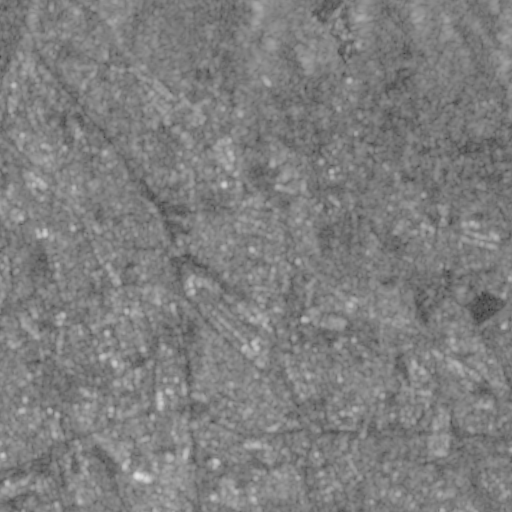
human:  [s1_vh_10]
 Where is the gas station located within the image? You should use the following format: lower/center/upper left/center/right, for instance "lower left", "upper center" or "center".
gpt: The gas station is located in the lower right of the image.
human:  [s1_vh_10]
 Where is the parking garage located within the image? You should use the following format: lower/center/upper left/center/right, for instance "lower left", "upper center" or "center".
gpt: The parking garage is located in the upper left of the image.
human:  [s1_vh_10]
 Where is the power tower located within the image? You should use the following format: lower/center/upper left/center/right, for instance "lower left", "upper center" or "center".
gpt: The power tower is located in the upper center of the image.
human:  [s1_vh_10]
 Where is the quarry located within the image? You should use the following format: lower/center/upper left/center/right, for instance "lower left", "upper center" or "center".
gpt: The quarry is located in the upper right of the image.
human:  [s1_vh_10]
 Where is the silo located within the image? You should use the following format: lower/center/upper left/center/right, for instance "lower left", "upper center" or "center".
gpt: The silo is located in the lower center of the image.
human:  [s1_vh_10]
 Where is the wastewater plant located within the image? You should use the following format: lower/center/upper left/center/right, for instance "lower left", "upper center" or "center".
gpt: The wastewater plant is located in the lower left of the image.
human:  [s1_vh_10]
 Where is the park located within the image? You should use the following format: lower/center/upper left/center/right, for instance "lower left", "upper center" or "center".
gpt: There is no park in the image.

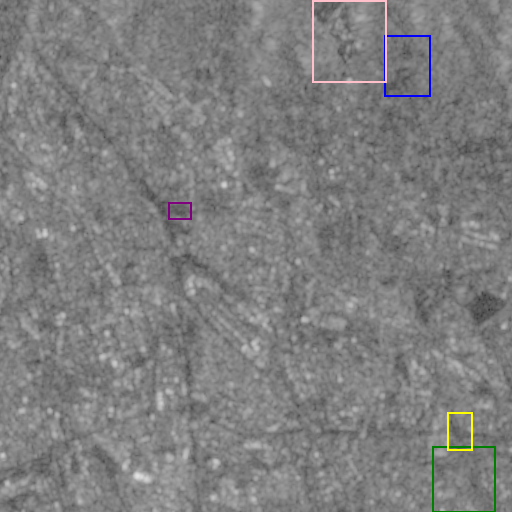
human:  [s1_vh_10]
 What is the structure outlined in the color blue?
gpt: The structure outlined in blue is a crop field.
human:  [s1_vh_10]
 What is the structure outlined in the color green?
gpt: The structure outlined in green is a park.
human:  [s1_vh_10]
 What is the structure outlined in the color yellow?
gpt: The structure outlined in yellow is a parking lot.
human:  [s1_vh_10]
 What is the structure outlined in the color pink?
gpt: The structure outlined in pink is a quarry.
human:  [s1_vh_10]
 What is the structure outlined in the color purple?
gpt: The structure outlined in purple is a track.
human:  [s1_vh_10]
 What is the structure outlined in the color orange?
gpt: There is no orange outline.